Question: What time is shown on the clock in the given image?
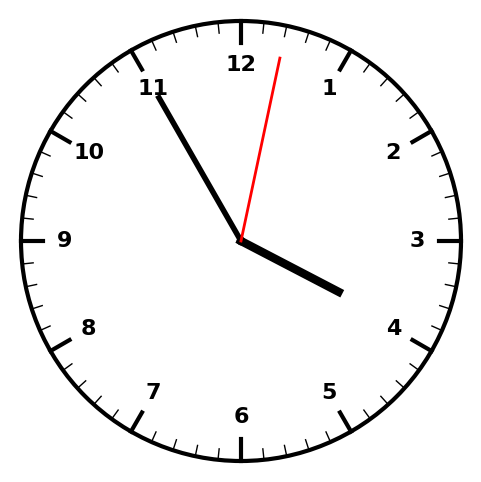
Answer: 03:55:02